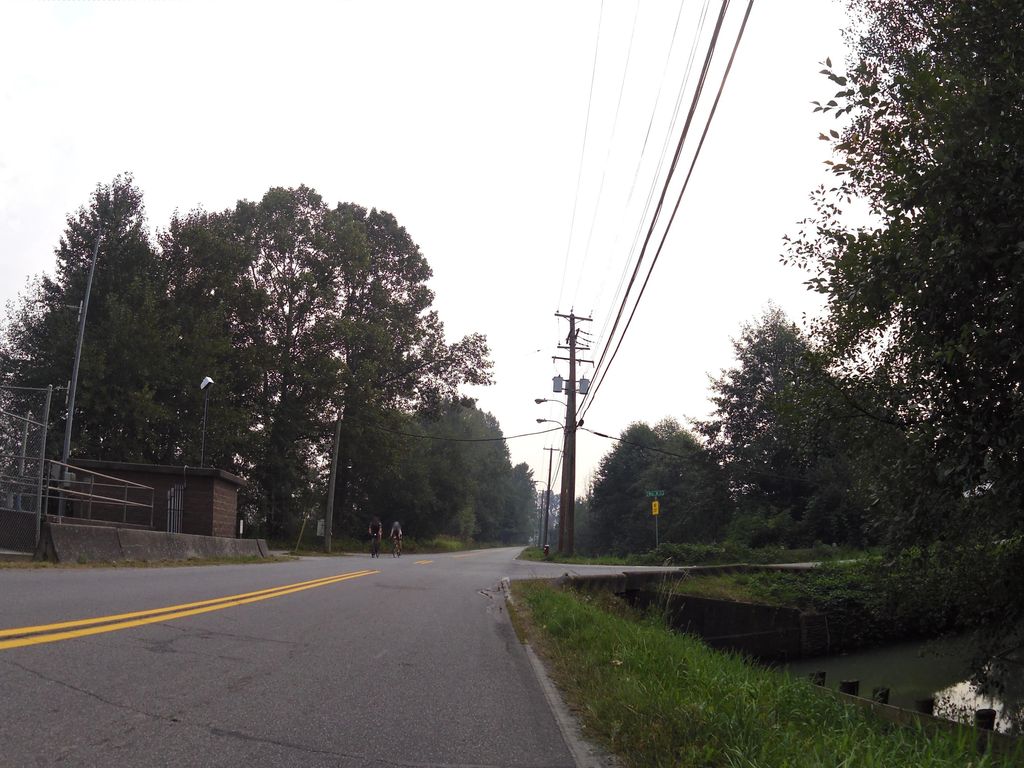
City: vancouver